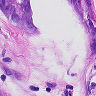
Metastatic tissue present: yes